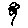
Label: flower